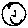
Label: smiley face